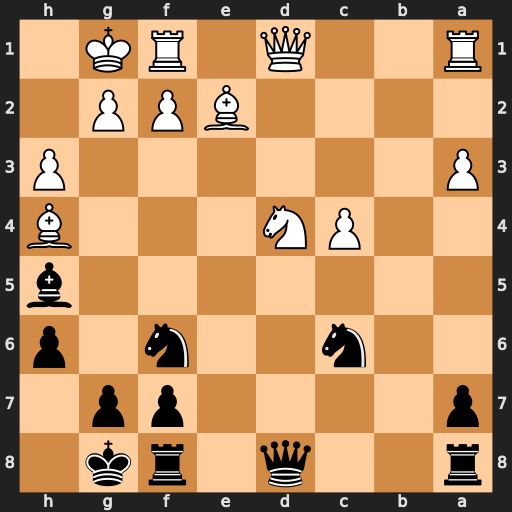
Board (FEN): r2q1rk1/p4pp1/2n2n1p/7b/2PN3B/P6P/4BPP1/R2Q1RK1
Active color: b
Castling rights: -
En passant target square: -
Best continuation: Qxd4 Bxf6 Qxd1 Bxd1 Bxd1